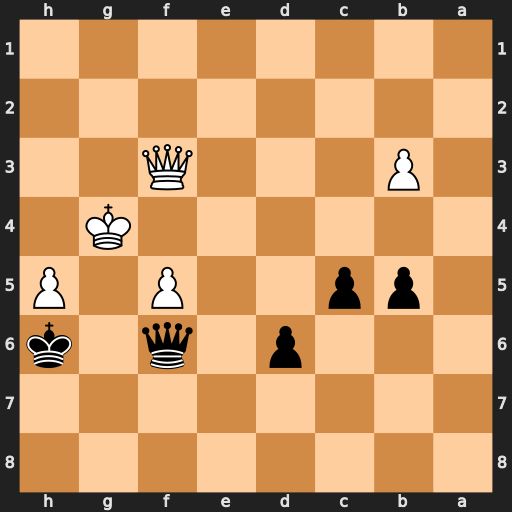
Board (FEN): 8/8/3p1q1k/1pp2P1P/6K1/1P3Q2/8/8
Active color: b
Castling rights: -
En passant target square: -
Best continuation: Qg5+ Kh3 Qxh5+